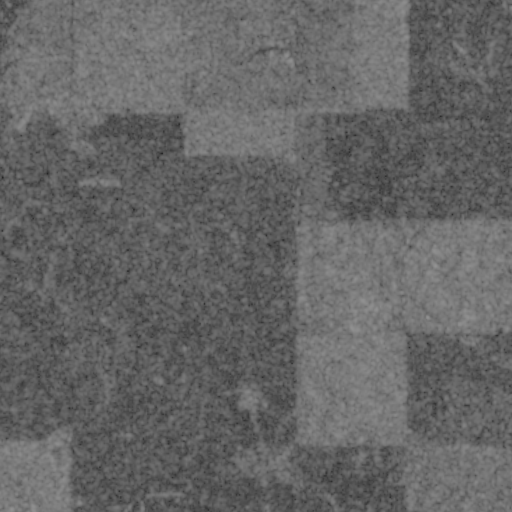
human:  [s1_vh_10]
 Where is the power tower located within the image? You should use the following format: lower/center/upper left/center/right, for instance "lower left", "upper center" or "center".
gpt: The power tower is located in the upper left of the image.
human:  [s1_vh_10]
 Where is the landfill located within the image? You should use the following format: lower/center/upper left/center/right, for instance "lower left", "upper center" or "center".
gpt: There is no landfill in the image.

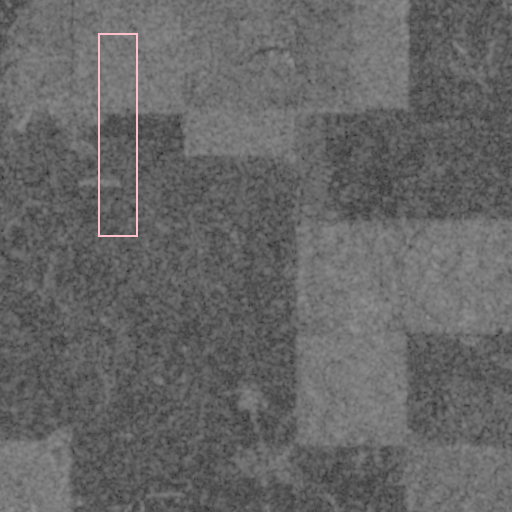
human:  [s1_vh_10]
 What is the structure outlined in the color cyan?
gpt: There is no cyan outline.
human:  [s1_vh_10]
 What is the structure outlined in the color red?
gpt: There is no structure outlined in red.